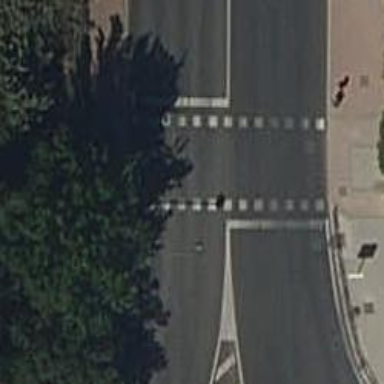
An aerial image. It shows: Road crossing with traffic signals.